Question: I have trouble to add properties like position, margins etc to '<div>' element which is part of another '<div>' that have style that I want to keep.
Here is the link to screenshot of web page
I have problems with this gray transparent area, it is formatted to have re-sizable height, depend on elements in it and when I add positioning of another div ("customProperties") in CSS, original CSS is not applying (on screenshot you can see element above and belove the bottom line of gray area).
Here is the code:
'''
<div id="wrap">
(...)
<div id="customProperties">
<ul>el1</ul>
<ul>el2</ul>
</div>
</div>
'''
I'm sorry if there is similar question, but I just can't find solution...
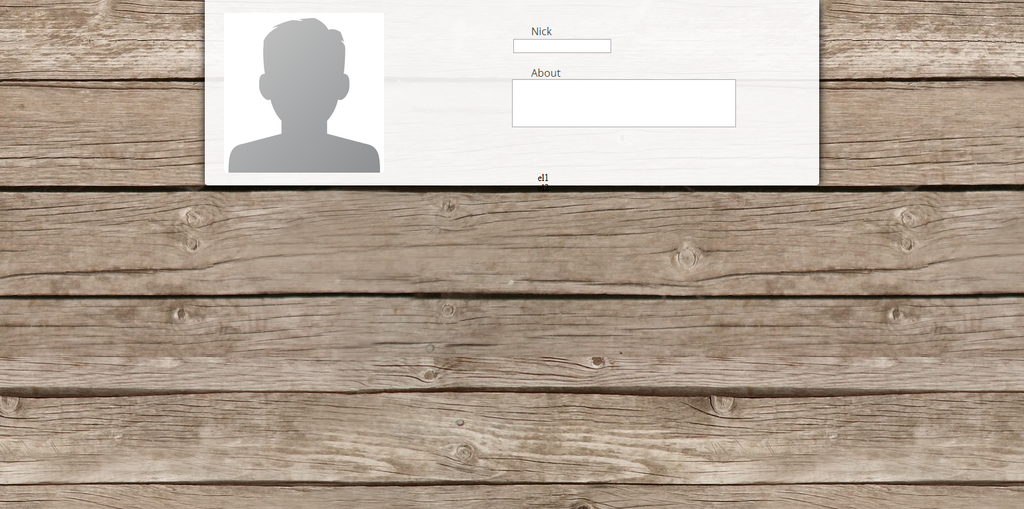
Answer: You've applied 'position:absolute' for '#customProperties' which takes the element out of normal flow. Hence it's parents size won't grow automatically.
'''
<ul>el1</ul>
<ul>el2</ul>
'''
'''
<ul>
<li>el1</li>
</ul>
<ul>
<li>el2</li>
</ul>
'''